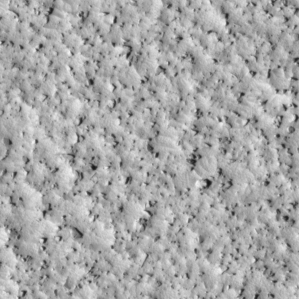
Label: non_frost